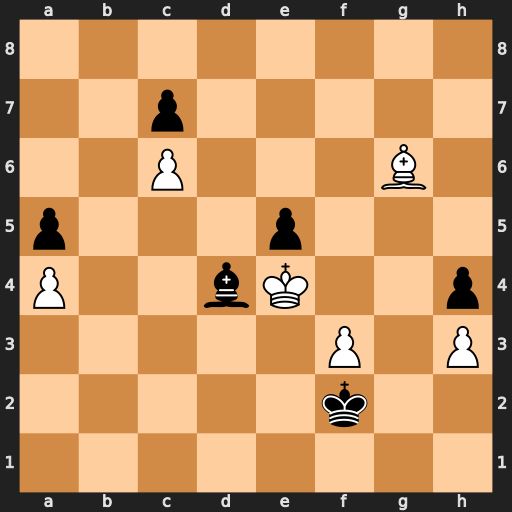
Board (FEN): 8/2p5/2P3B1/p3p3/P2bK2p/5P1P/5k2/8
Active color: w
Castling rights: -
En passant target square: -
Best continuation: f4 exf4 Kxd4